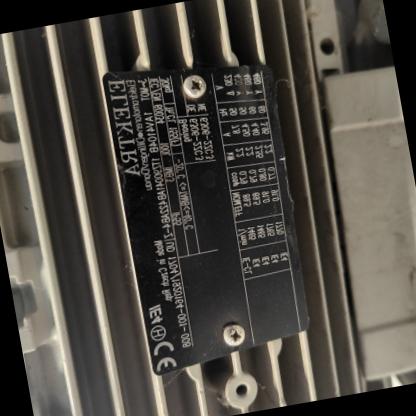
Klasa: tabliczka-znamionowa